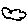
Label: cloud